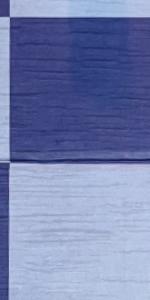
Label: Empty